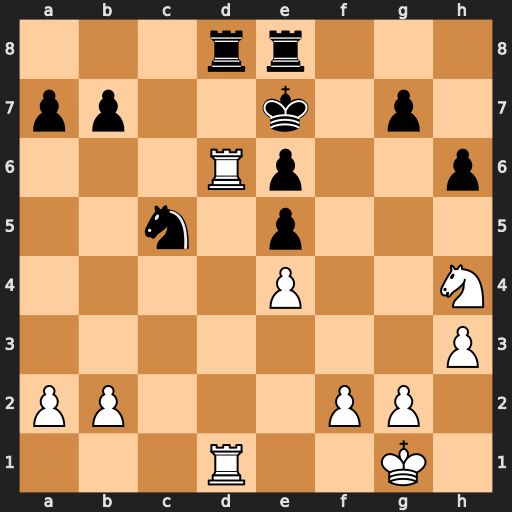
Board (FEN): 3rr3/pp2k1p1/3Rp2p/2n1p3/4P2N/7P/PP3PP1/3R2K1
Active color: w
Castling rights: -
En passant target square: -
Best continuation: Ng6+ Kf6 Rxd8 Rxd8 Rxd8